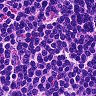
Metastatic tissue present: no